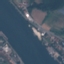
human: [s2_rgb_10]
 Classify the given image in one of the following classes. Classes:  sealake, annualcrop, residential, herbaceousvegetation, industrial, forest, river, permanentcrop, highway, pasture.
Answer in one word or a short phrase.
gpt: River